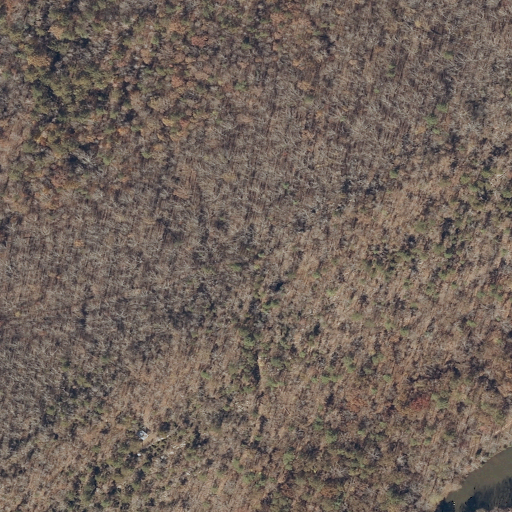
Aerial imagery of gap in Alabama named Thomas Gap containing deciduous forest, open water, mixed forest, and open development